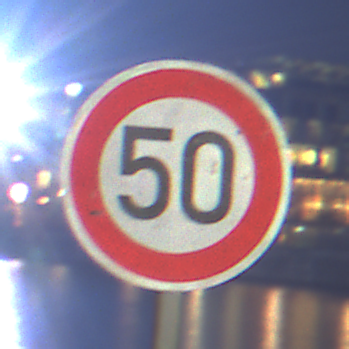
Verkehrszeichen: Geschwindigkeit50
Umgebung: Outdoor, Urban
Tageszeit: Night
Wetter: PartlyCloudy
Licht: Artificial
Jahreszeit: NotSpecified
Kontrast: HighContrast